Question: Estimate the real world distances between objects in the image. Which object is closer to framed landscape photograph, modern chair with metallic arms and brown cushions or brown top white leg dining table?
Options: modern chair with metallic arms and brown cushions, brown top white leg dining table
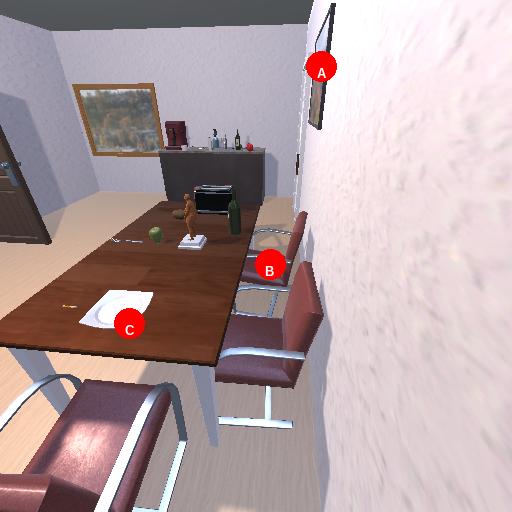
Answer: modern chair with metallic arms and brown cushions